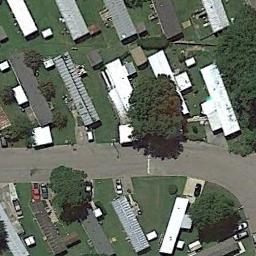
Label: residential